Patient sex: M
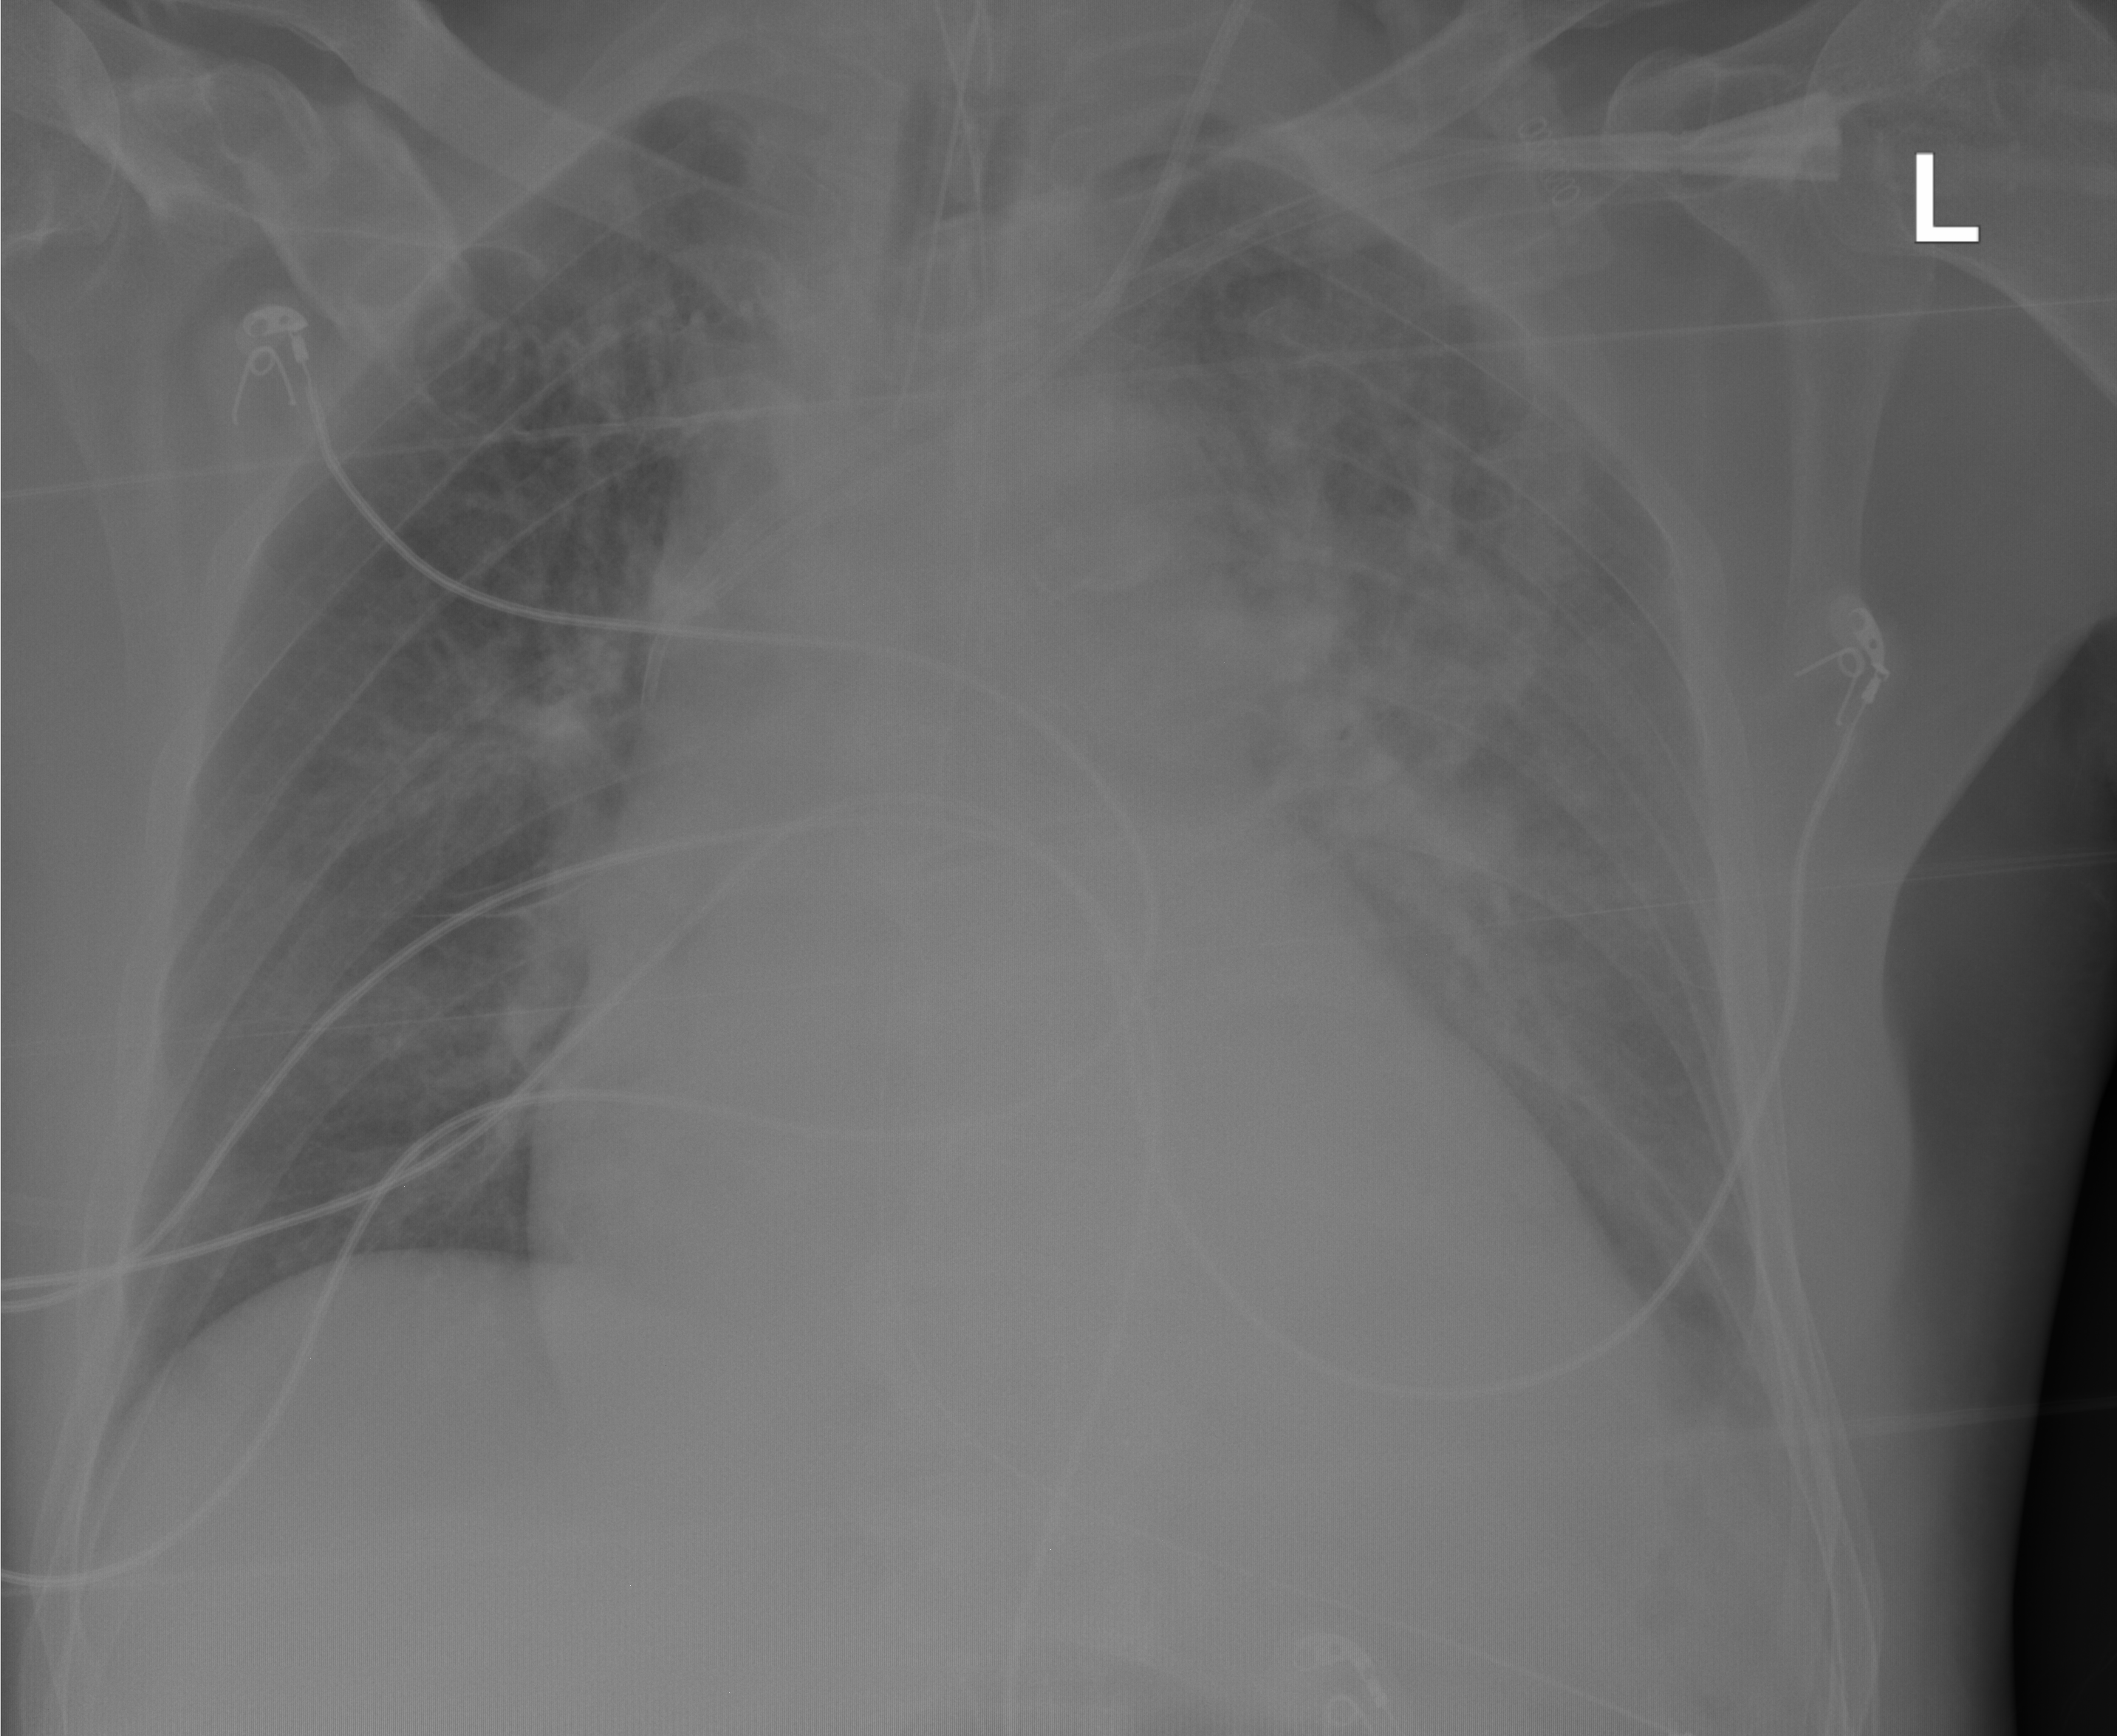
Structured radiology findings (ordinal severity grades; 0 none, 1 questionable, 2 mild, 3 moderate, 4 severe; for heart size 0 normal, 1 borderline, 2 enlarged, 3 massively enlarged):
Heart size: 3
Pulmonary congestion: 3
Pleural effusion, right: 0
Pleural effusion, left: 0
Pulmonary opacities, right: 2
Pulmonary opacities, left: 3
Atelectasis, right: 0
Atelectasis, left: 2